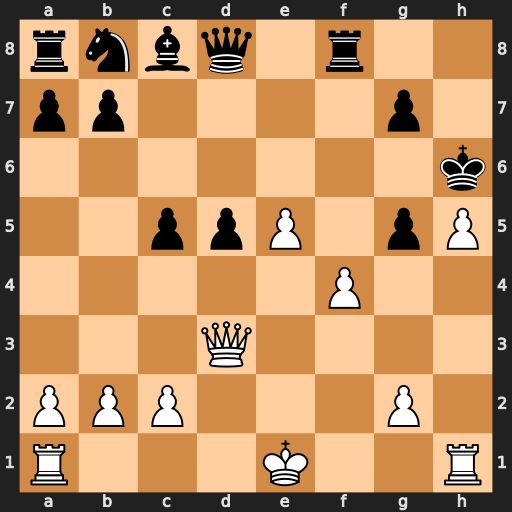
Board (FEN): rnbq1r2/pp4p1/7k/2ppP1pP/5P2/3Q4/PPP3P1/R3K2R
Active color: w
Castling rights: KQ
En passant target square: -
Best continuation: Qg6#